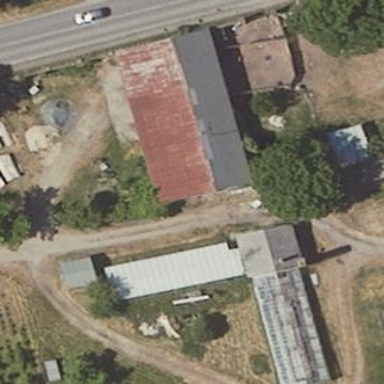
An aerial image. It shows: Shed building.